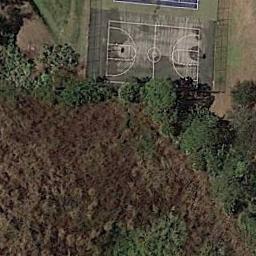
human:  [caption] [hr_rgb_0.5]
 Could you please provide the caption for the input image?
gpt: Next to the forest is a basketball court on the bare land .

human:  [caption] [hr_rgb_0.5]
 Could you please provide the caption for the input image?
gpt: A basketball court on the lawn and some trees beside .

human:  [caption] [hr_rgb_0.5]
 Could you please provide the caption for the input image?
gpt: There is a basketball court on the open place next to many trees .

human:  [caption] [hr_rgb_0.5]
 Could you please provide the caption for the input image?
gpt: There is a basketball court on the picture .

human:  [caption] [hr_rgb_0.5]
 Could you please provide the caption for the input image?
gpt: Many trees are near the basketball court .